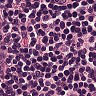
Metastatic tissue present: no